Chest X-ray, PA view. Patient: 38 years old, sex M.
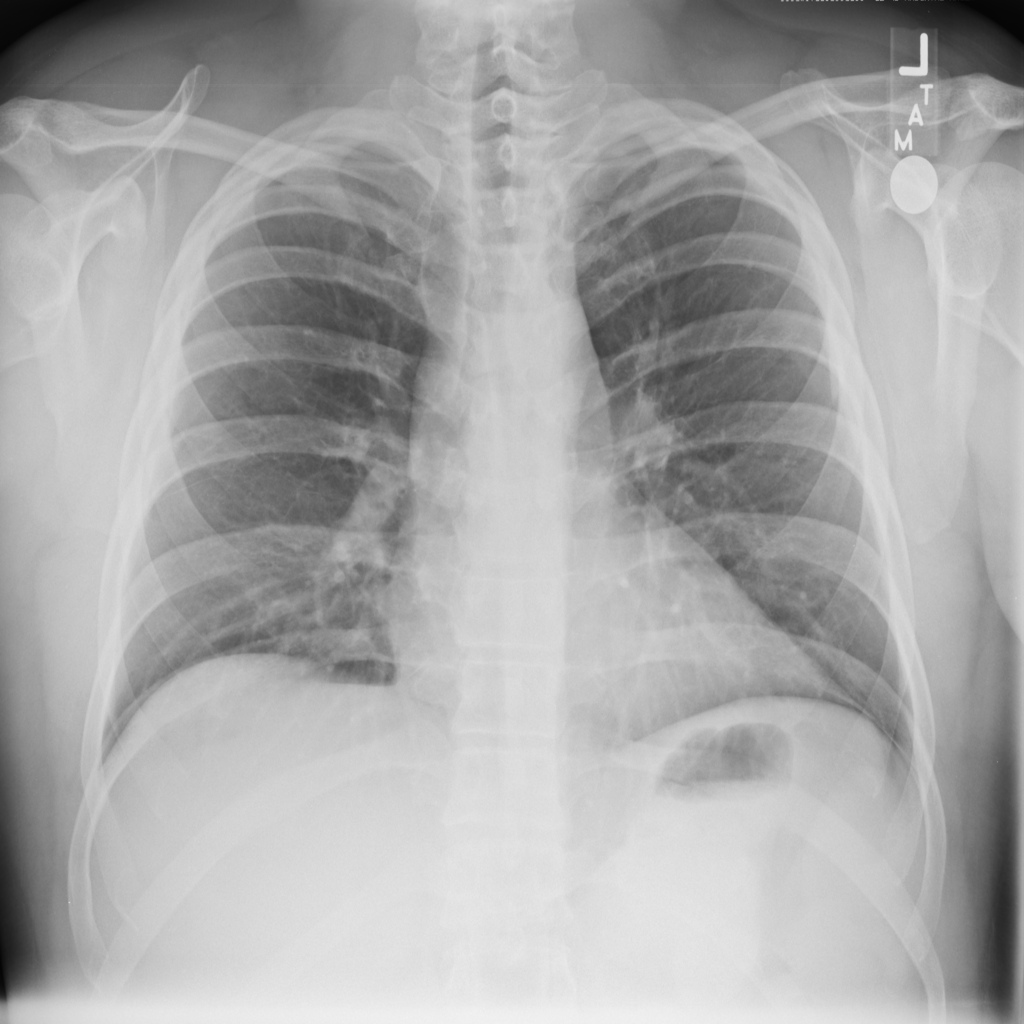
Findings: No Finding